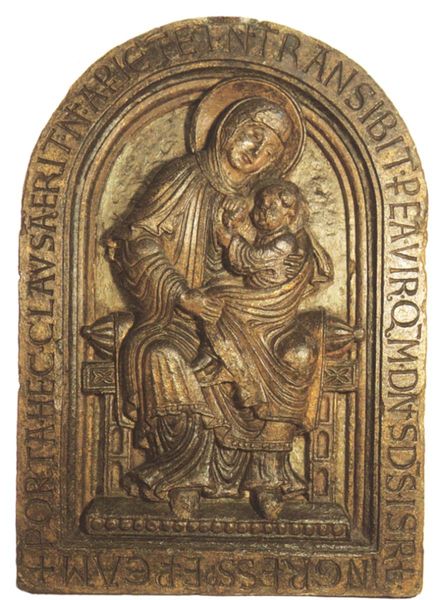
Titel: Bildnis einer Madonna mit Kind aus der Lorenzkirche zu Lüttich
Institution: Lüttich, Musée Curtius
Schlagwörter: umhang, sitzen, frau, holz, kleid, stuhl, tuch, arm, stein, tragen, kirche, gewand, gold, mantel, sessel, kind, mutter, relief, schrift, umarmung, schuhe, baby, kissen, thron, tafel, inschrift, platte, junge, umarmen, schild, religion, text, gravur, altar, kathedrale, heiligenschein, nimbus, christus, jesus, christlich, romanik, kapelle, heilig, maria, madonna, geschnitzt, schutz, elfenbein, heiligenbild, latein, lateinisch, jesuskind, umschrift, evangelisch, madonna mit kind, katholisch, seelig, heilige mutter, maira, auf dem arm, heiligenscgein